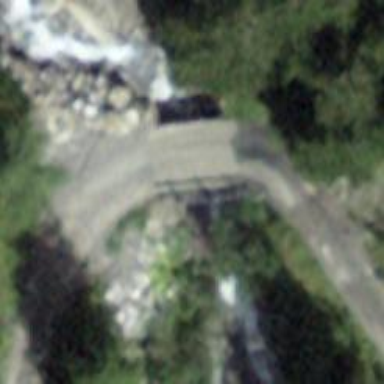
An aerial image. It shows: Gravel track on bridge with grade 2 tracktype.